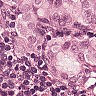
Metastatic tissue present: yes